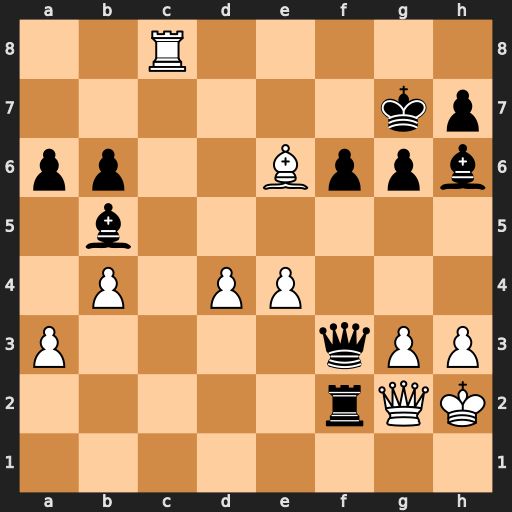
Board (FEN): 2R5/6kp/pp2Bppb/1b6/1P1PP3/P4qPP/5rQK/8
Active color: w
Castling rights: -
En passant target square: -
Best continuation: Rg8#